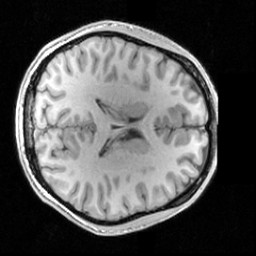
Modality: T1w
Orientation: axial
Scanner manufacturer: siemens
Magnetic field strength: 3 T
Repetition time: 1.63 s
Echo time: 0.00311 s